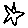
Label: star